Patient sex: M
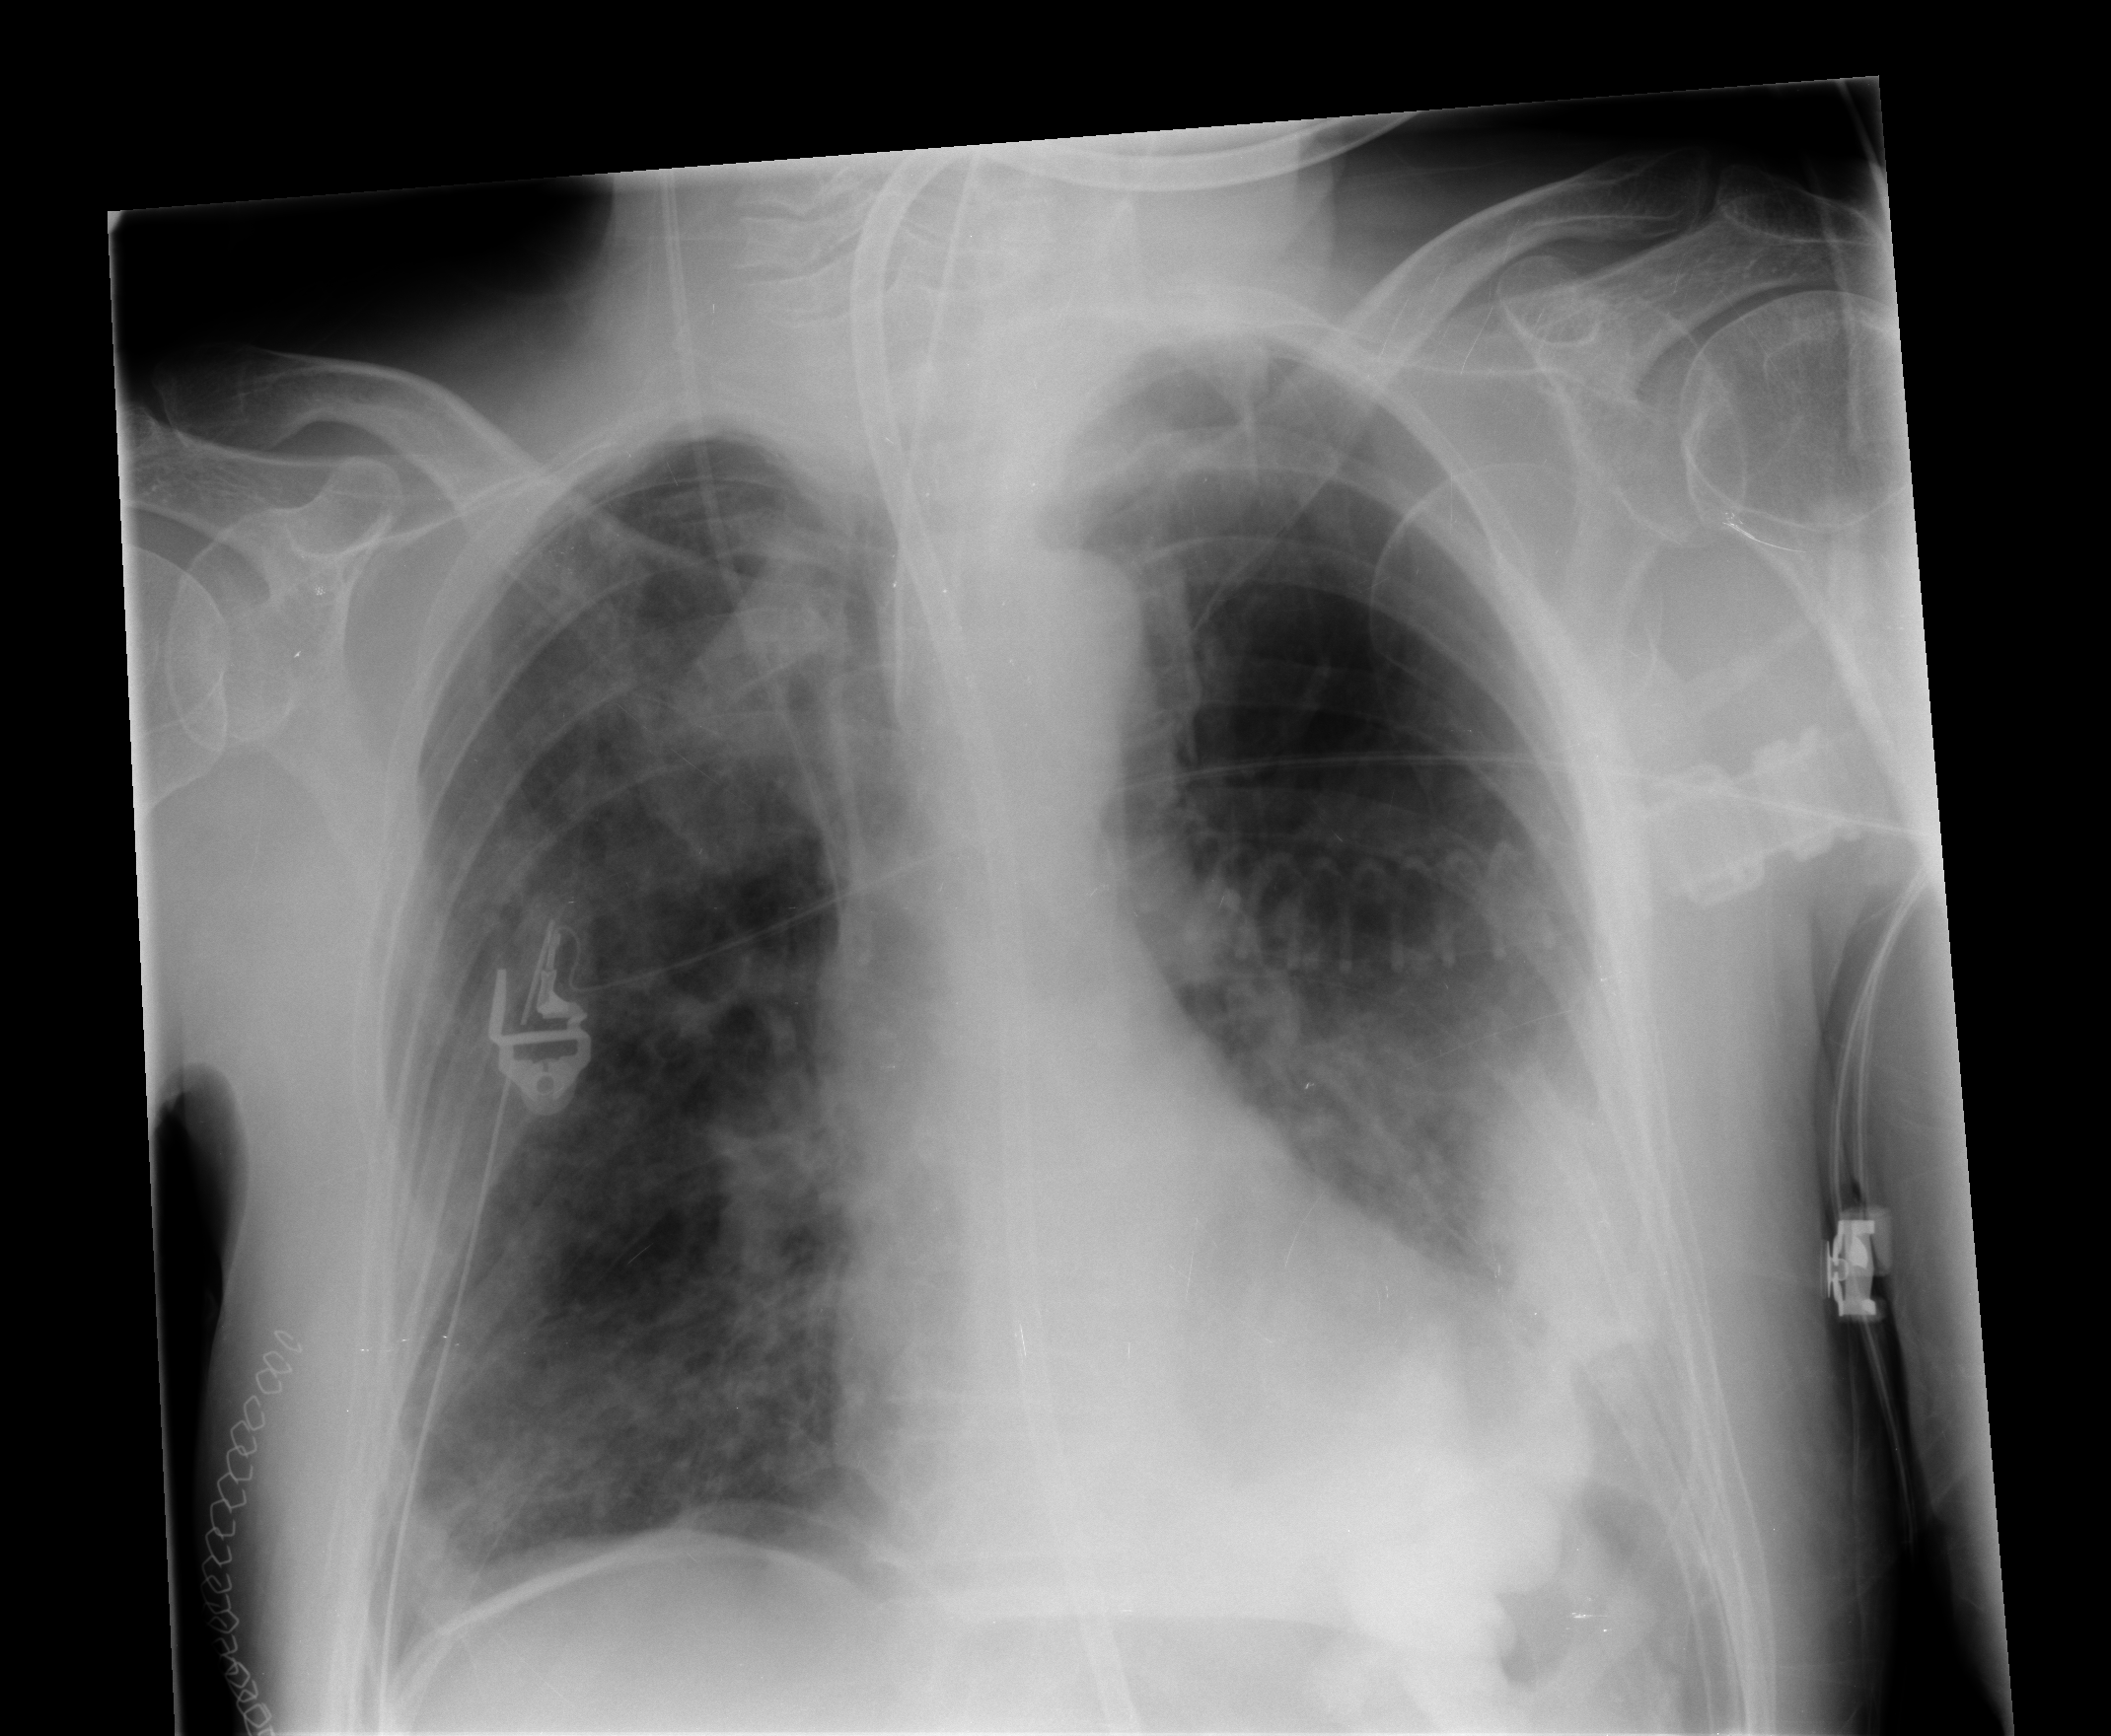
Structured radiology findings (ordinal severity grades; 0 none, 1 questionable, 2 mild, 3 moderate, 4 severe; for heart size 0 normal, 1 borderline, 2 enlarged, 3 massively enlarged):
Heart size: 0
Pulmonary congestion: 2
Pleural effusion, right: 1
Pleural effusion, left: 1
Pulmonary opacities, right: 2
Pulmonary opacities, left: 2
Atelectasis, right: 2
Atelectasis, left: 2